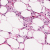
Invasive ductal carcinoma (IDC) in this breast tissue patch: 0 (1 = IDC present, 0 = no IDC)